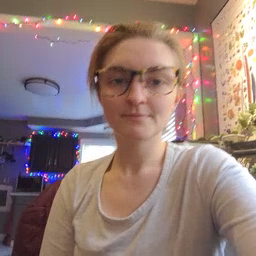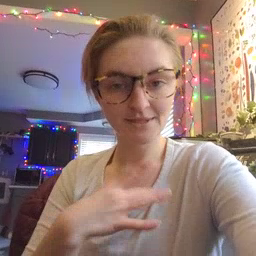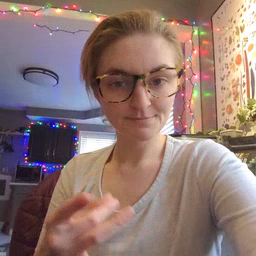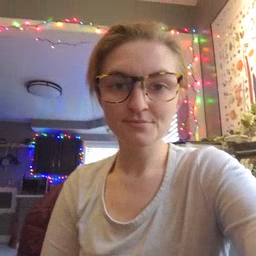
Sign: like